Question: I have the following structure: Timetable has COMPOSITE PRIMARY KEY that consists of 2 FOREIGN KEYS - [] and [][
When I'm trying to run the INSERT query INTO Timetable it gives me this error
<URL>
But at the same time I can enter the values manually in [SUBJECT DETAILS] table without any problems!
<URL>
How can I INSERT values INTO Timetable using query? Should I create Timetable in different way or something else?
<URL>
Thank you
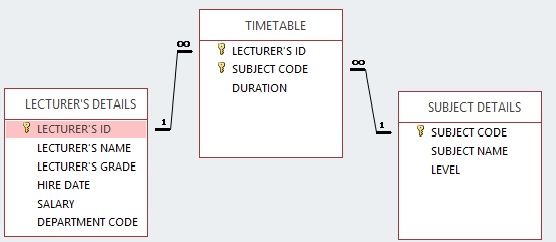
Answer: I've found the problem! Before writing queries I've created tables in Exel
<URL>
And what I was doing, I was doing copy/paste values from Exel to my queries.
But when I tried to write values manually into the queries, it started to work!
I think when I was copying values from Exel, it was copying something else too, SO NEVER EVER COPY VALUES FROM EXEL TO YOUR QUERIES.